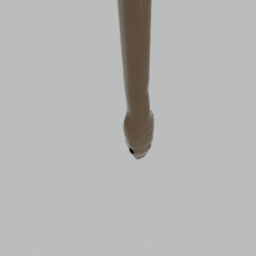
Label: animals